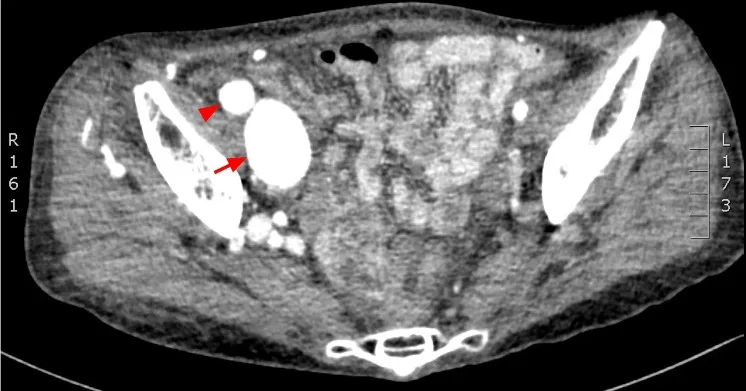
CT angiogprahy: axial section, dilated common iliac artery (arrow head) and vein (arrow).
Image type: radiology (ct)